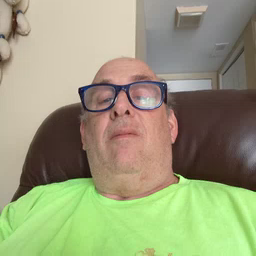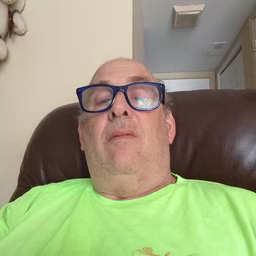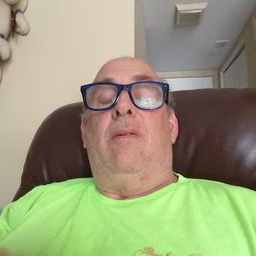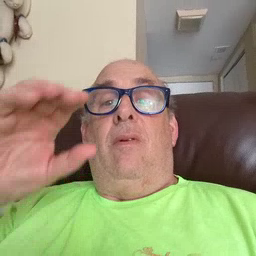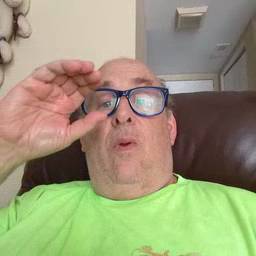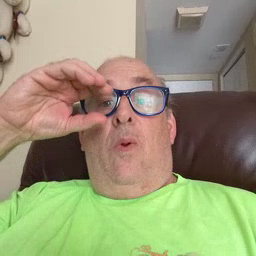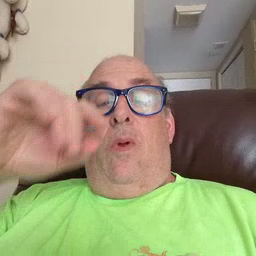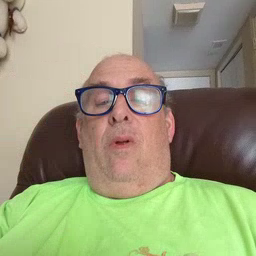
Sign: owl